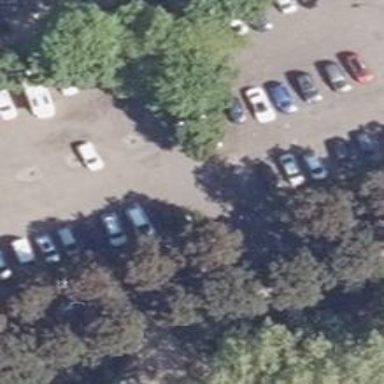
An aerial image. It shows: Asphalt parking aisle along service road.